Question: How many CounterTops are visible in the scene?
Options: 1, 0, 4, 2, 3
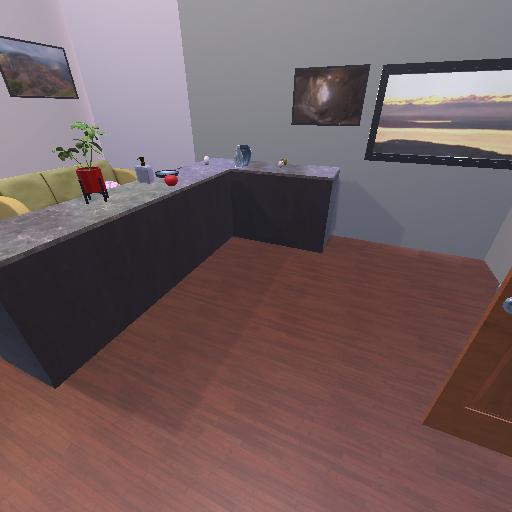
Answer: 1